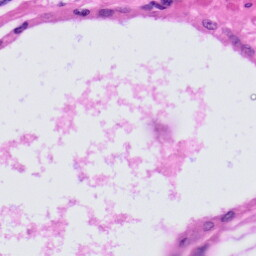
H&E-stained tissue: Prostate